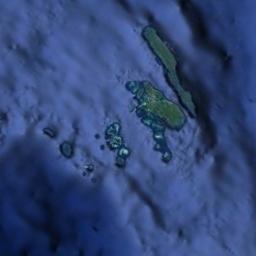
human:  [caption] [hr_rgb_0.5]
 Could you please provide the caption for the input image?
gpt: The island is in the upper right .

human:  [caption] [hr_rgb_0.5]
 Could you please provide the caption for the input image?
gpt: The archipelago with some islands of different sizes are surrounded by deep blue waters .

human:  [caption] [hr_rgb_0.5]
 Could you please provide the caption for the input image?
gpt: A group of green islands on the blue sea .

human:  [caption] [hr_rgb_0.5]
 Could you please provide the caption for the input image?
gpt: There are many islands of different shapes and sizes .

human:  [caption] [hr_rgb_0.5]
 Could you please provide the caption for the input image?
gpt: There are several green islands on a blue sea .